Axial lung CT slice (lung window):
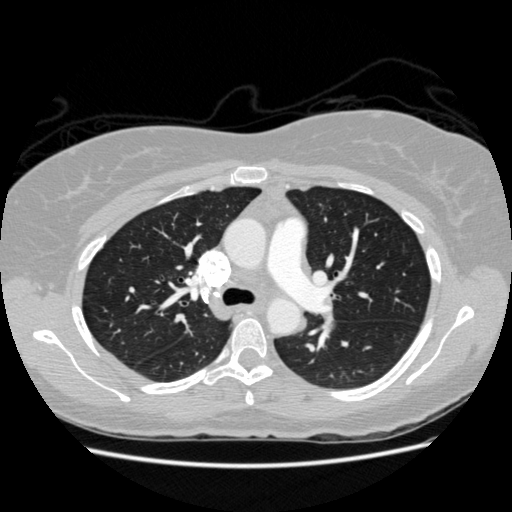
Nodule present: no